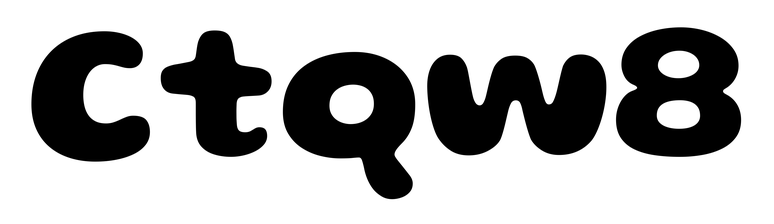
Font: Gluten_Bold